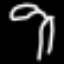
Label: palm tree